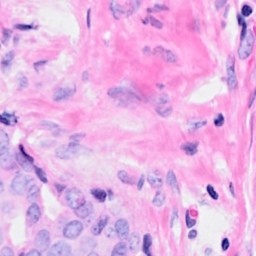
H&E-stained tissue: Breast